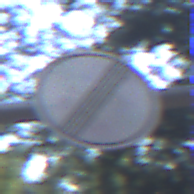
Verkehrszeichen: EndeSaemtlicherBegrenzungen
Umgebung: Outdoor, Suburban
Tageszeit: MorningAfternoon
Wetter: PartlyCloudy
Licht: Natural
Jahreszeit: NotSpecified
Kontrast: LowContrast